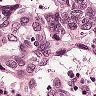
Metastatic tissue present: yes